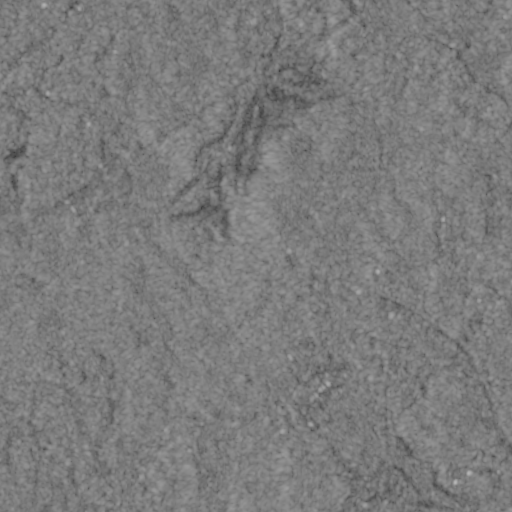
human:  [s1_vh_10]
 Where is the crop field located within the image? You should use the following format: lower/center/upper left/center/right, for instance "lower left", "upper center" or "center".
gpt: The crop field is located in the lower center of the image.
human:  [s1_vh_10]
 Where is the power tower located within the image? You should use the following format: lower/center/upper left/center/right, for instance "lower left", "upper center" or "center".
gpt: There is no power tower in the image.

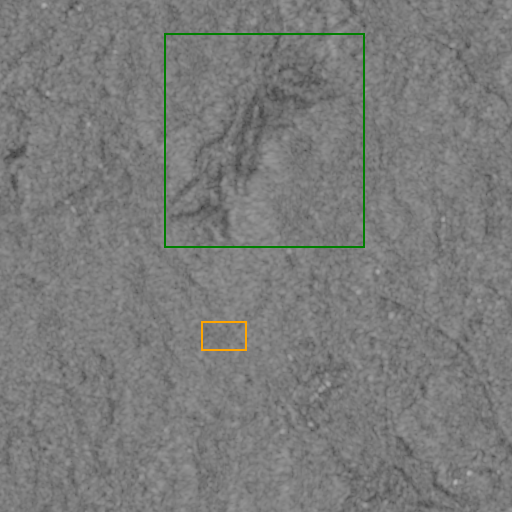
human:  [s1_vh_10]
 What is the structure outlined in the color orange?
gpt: The structure outlined in orange is a crop field.
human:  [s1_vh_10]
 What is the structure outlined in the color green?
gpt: The structure outlined in green is a park.
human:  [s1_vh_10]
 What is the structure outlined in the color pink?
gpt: There is no pink outline.